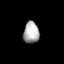
Tissue: lung
Cell type: Fibroblasts
Senescence score: 0.565
Nuclear area (px): 333
Mean DAPI intensity: 172.631